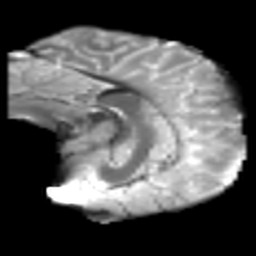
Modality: T2w
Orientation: sagittal
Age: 42
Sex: male
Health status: healthy
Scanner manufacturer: philips
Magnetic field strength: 3 T
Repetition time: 9.808 s
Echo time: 0.0712 s